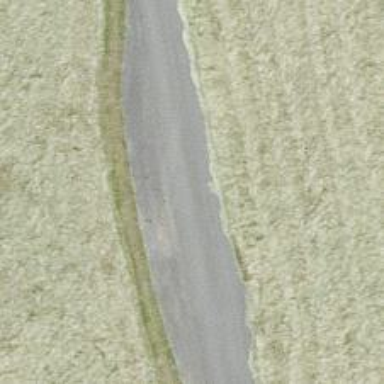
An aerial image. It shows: Passing place on the road.